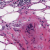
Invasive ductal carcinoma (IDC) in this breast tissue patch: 0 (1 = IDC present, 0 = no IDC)